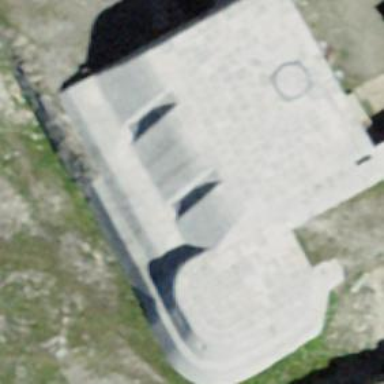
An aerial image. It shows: Military bunker.